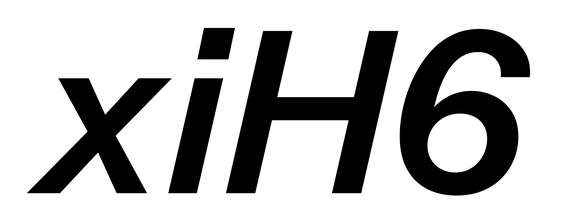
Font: InstrumentSans-Italic_SemiBold_Italic